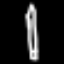
Label: pencil